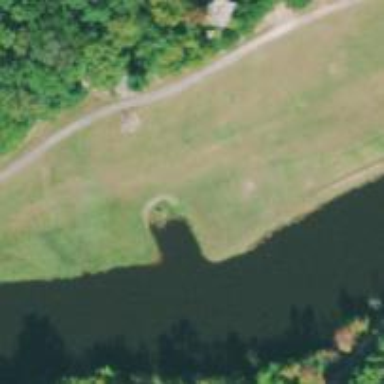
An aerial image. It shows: Water hazard on golf course.